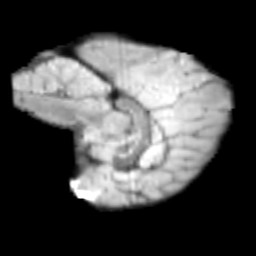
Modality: T2w
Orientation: sagittal
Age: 10
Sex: male
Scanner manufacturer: siemens
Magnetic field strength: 3 T
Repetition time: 3.8 s
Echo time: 0.07 s